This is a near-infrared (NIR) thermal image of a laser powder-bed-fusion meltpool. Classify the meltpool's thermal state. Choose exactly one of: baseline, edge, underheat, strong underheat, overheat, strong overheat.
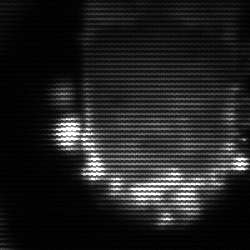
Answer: baseline